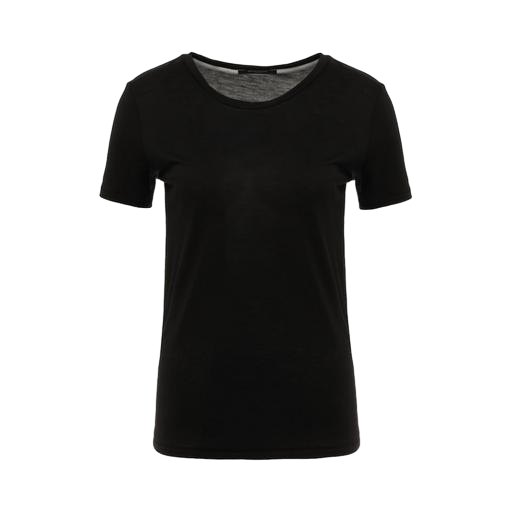
black t-shirt basique jersey, slim fit t-shirt, black superfine tee, white background